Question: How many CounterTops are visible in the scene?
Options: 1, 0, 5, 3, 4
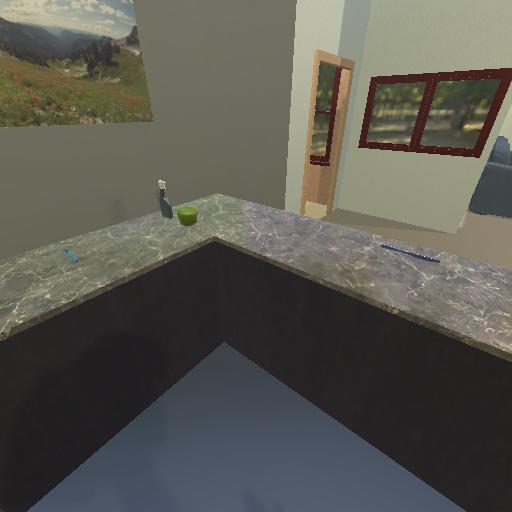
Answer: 1